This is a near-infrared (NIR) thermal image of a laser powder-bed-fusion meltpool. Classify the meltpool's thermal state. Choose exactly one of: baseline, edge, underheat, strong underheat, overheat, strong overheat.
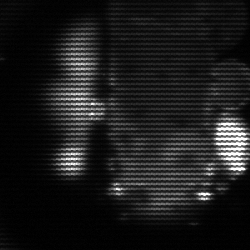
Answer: strong underheat